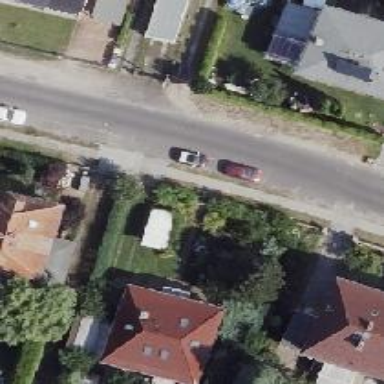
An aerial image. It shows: Residential road with sidewalk on the left side.